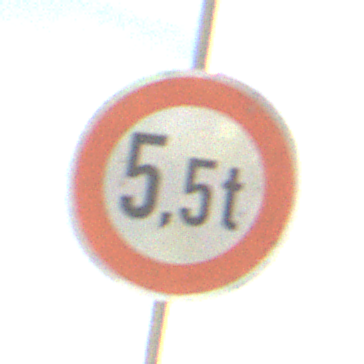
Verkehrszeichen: TatsaechlicheMasse
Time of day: SunriseSunset
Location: Outdoor (Nature)
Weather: PartlyCloudy
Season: Summer
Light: Natural